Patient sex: F
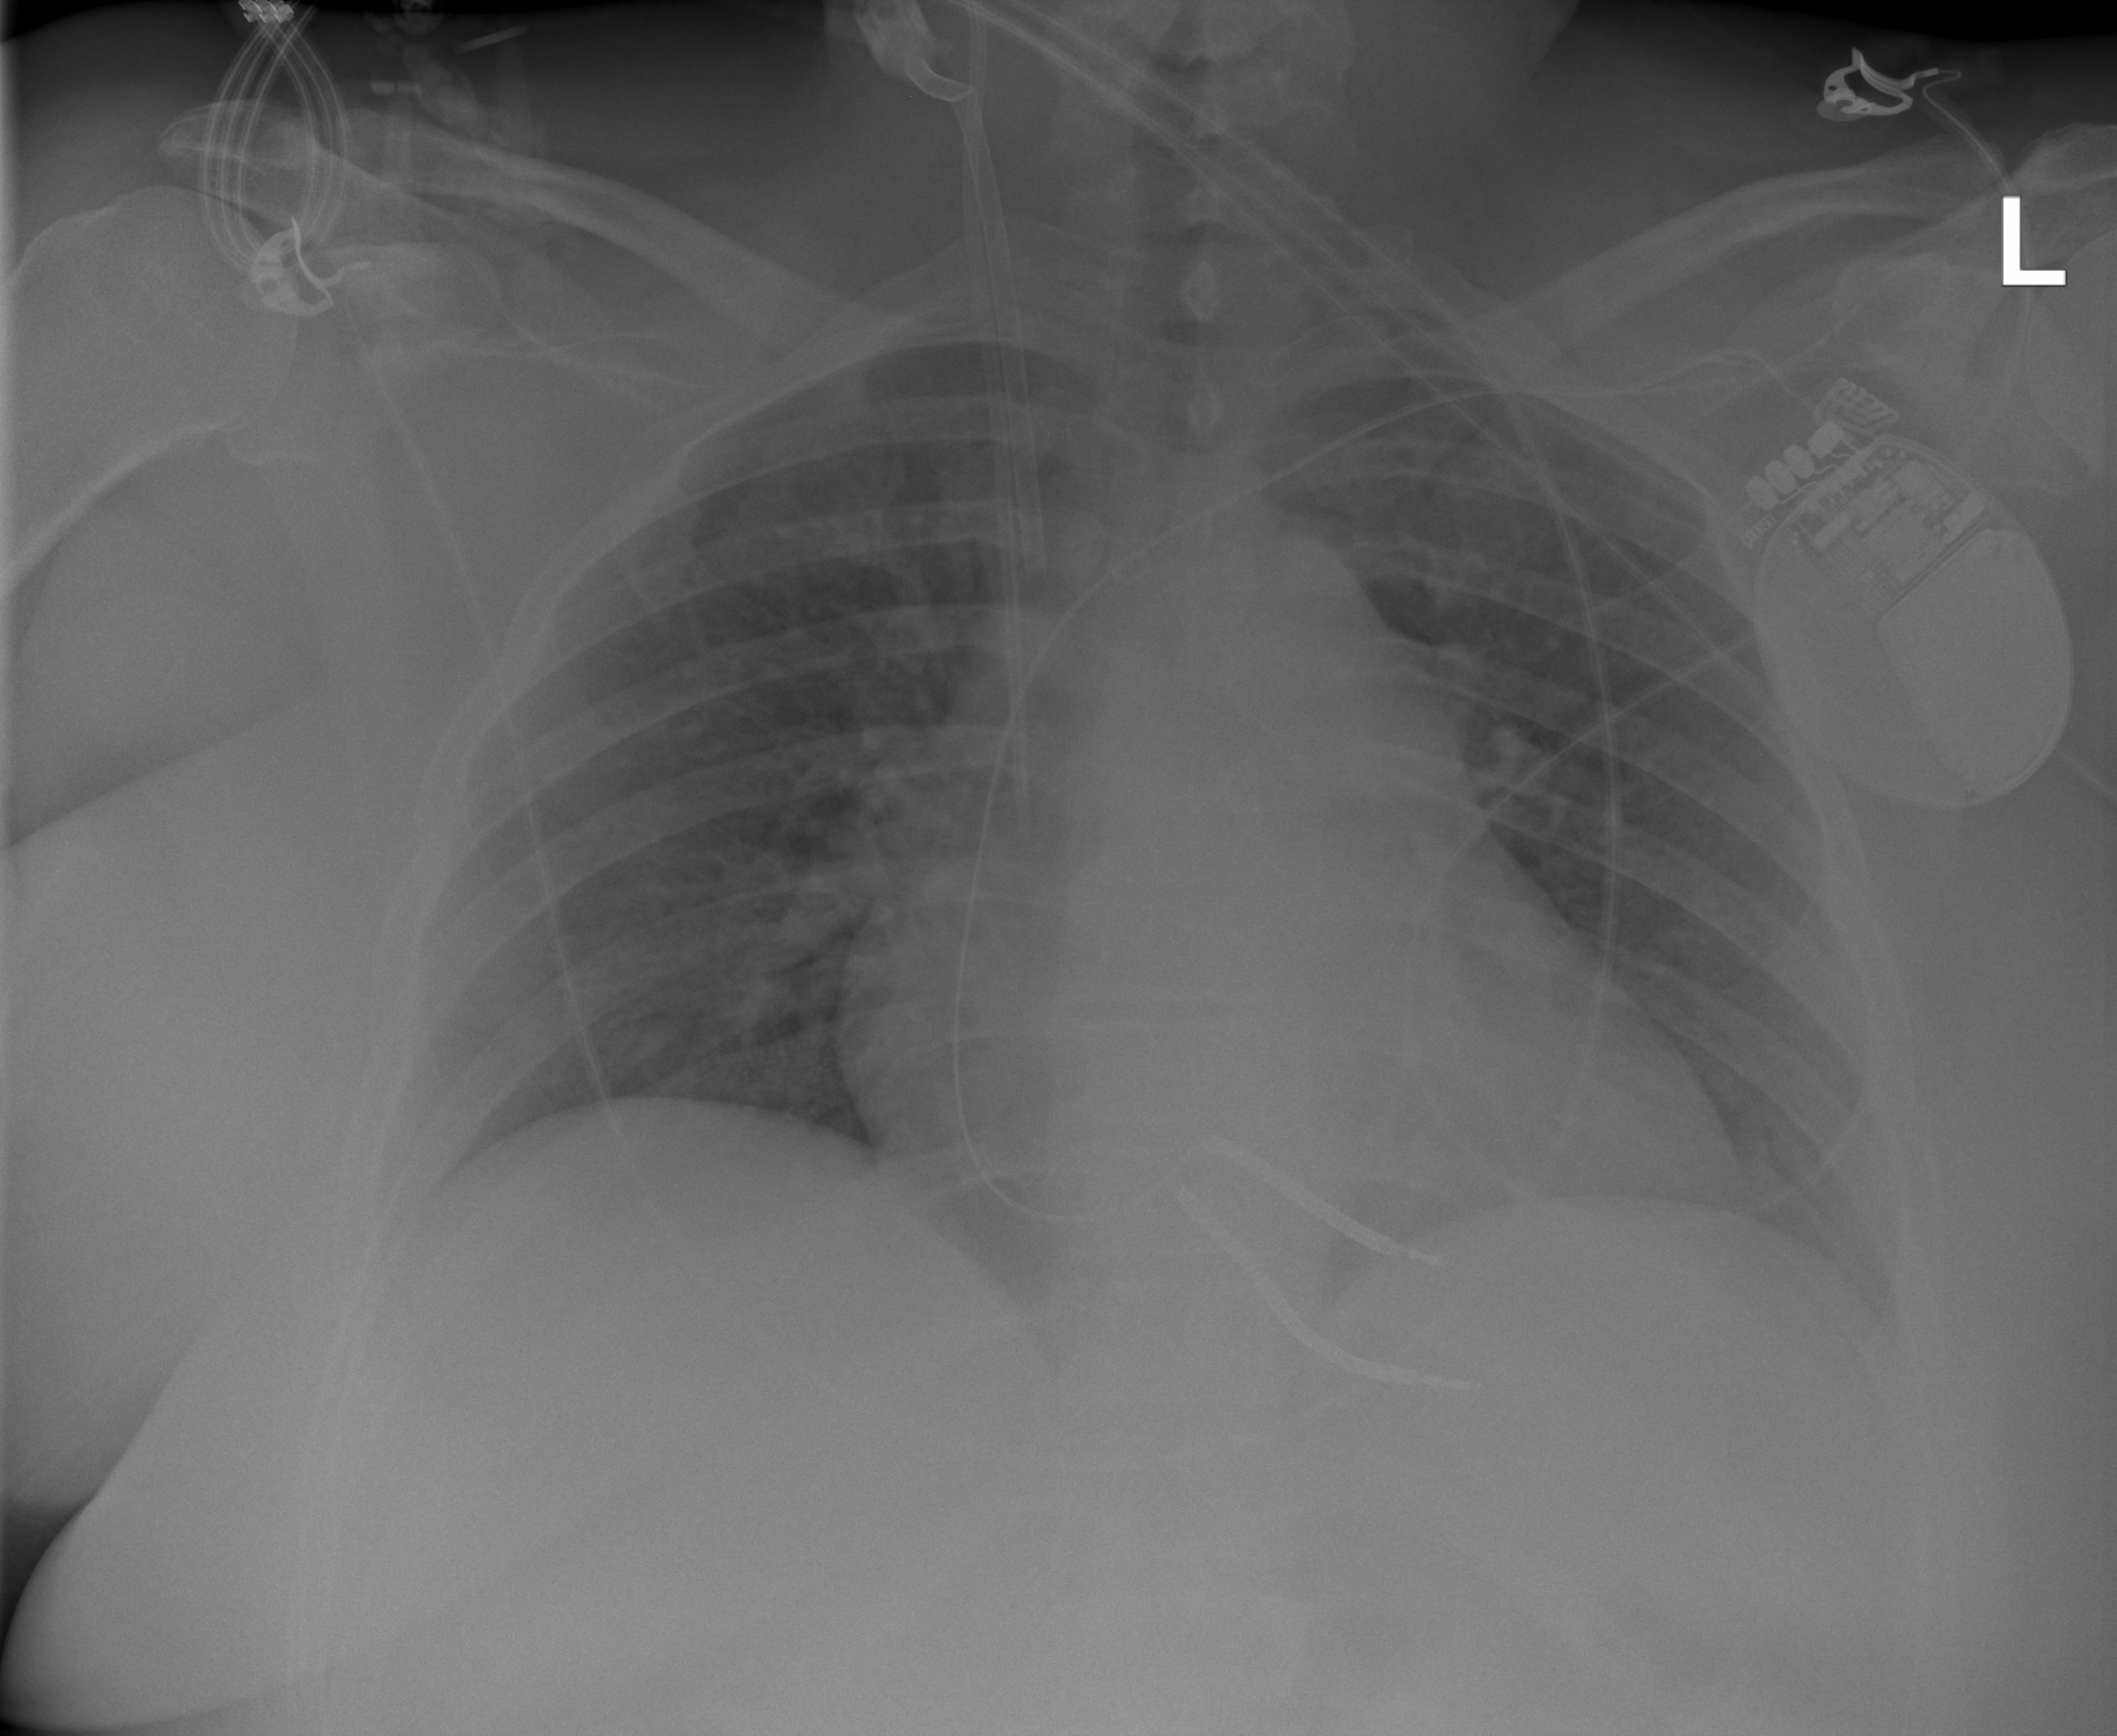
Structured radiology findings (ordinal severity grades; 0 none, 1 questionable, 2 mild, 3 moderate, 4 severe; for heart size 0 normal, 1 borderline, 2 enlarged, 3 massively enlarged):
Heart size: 2
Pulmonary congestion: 0
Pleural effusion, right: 0
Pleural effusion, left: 0
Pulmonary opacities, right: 0
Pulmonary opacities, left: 0
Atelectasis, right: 0
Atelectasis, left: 0